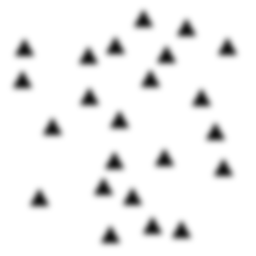
Squares: 0
Triangles: 23
Stars: 0
Total shapes: 23